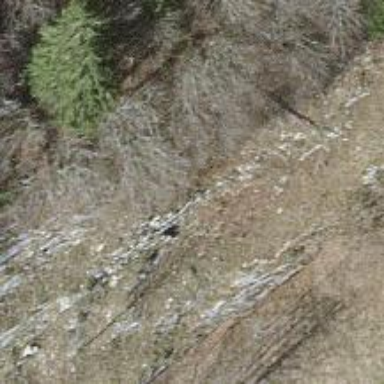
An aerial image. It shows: Natural cliff.